Interaction volume radius: 5 \u00c5
Interaction volume height: 25 \u00c5
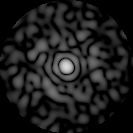
Disorder parameter: 0.844